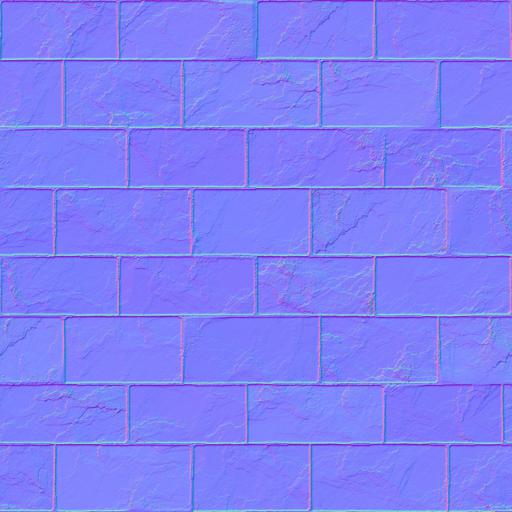
broken grey medival stone tiled tiles